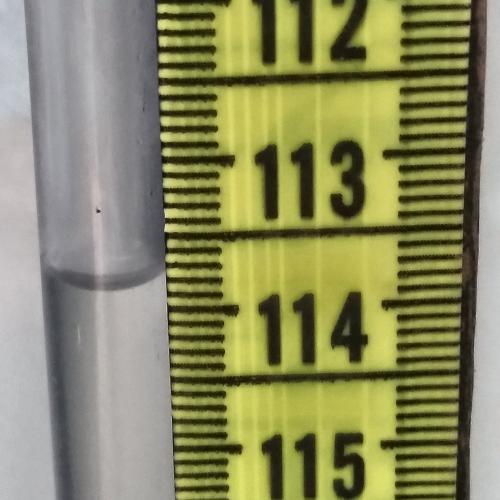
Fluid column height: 113.8 cm